Question: I am using qplot to create a stacked bar plot and would like to place a white line between the sections of each bar as the blues seem to almost blend together. I do not want to change my existing colour scheme to resolve the problem. Any ideas?
'''
library(ggplot2)
qplot(carat, data = diamonds, geom = "histogram", fill = color)
'''

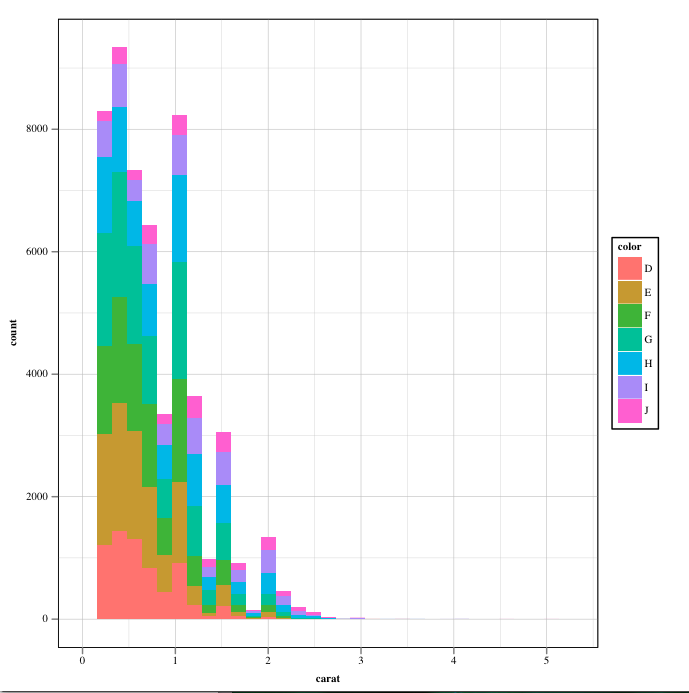
Answer: Add the argument 'colour="white"' to create a white outline:
'''
ggplot(mtcars, aes(factor(cyl), fill=am, group=am)) + geom_bar(colour="white")
'''

---
Here is a workaround to remove the diagonal line from the legend (inspired by a <URL>. The idea is to plot the 'geom_bar' twice, once suppressing the colours:
'''
ggplot(mtcars, aes(factor(cyl), fill=am, group=am)) +
geom_bar() +
geom_bar(colour="white", show_guide=FALSE)
'''